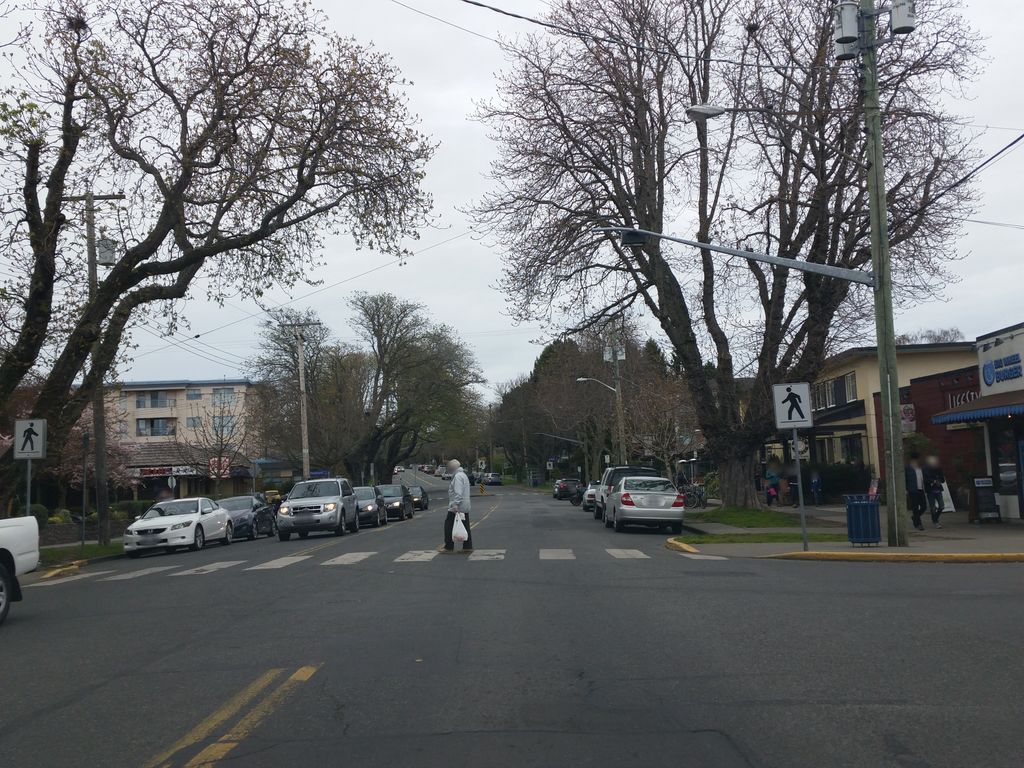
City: victoria